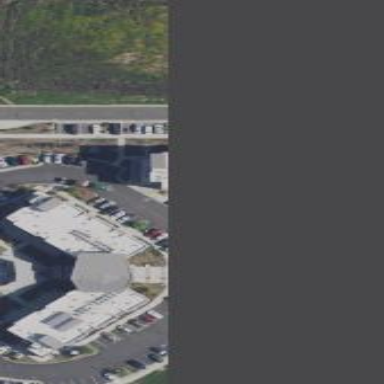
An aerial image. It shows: Image showing building with apartments.